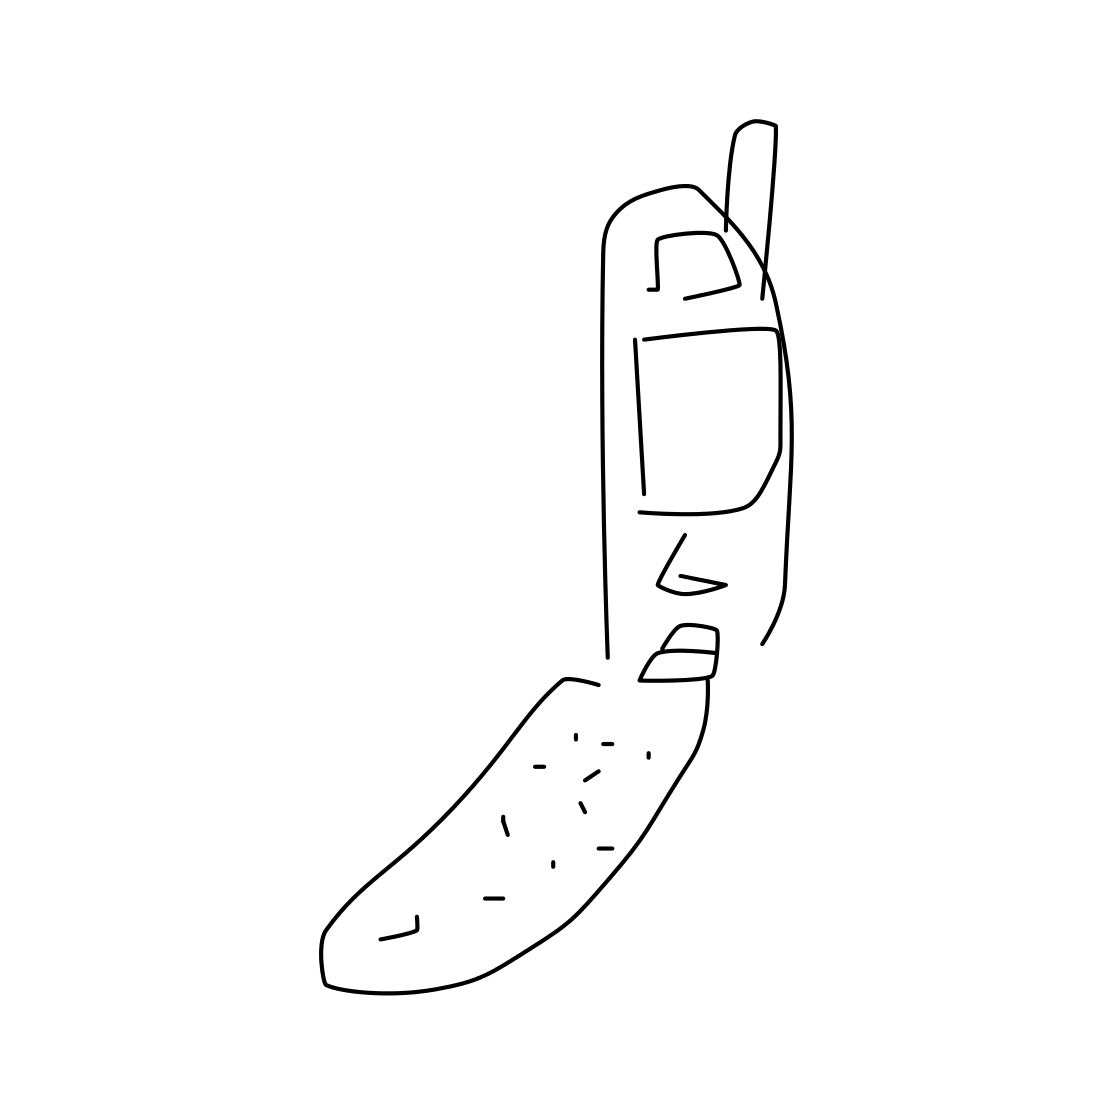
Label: cell phone